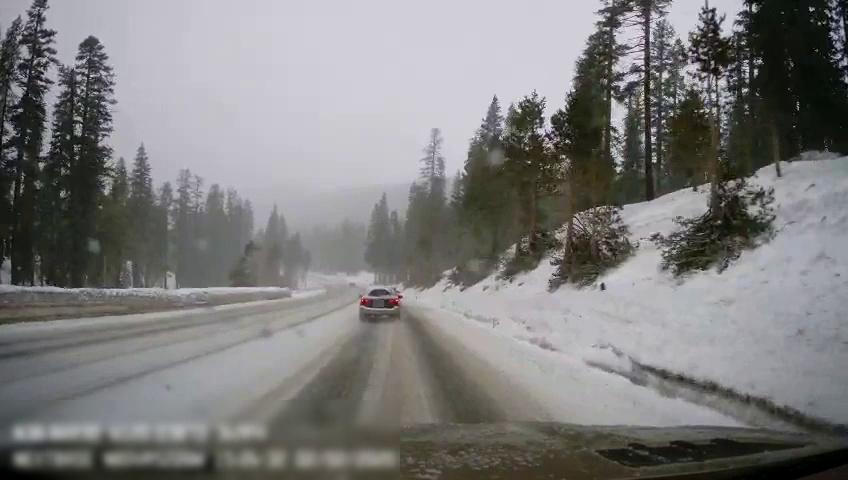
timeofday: Day
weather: Snowy
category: Drivable Space
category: Vehicles | SUV
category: Vehicles | SUV